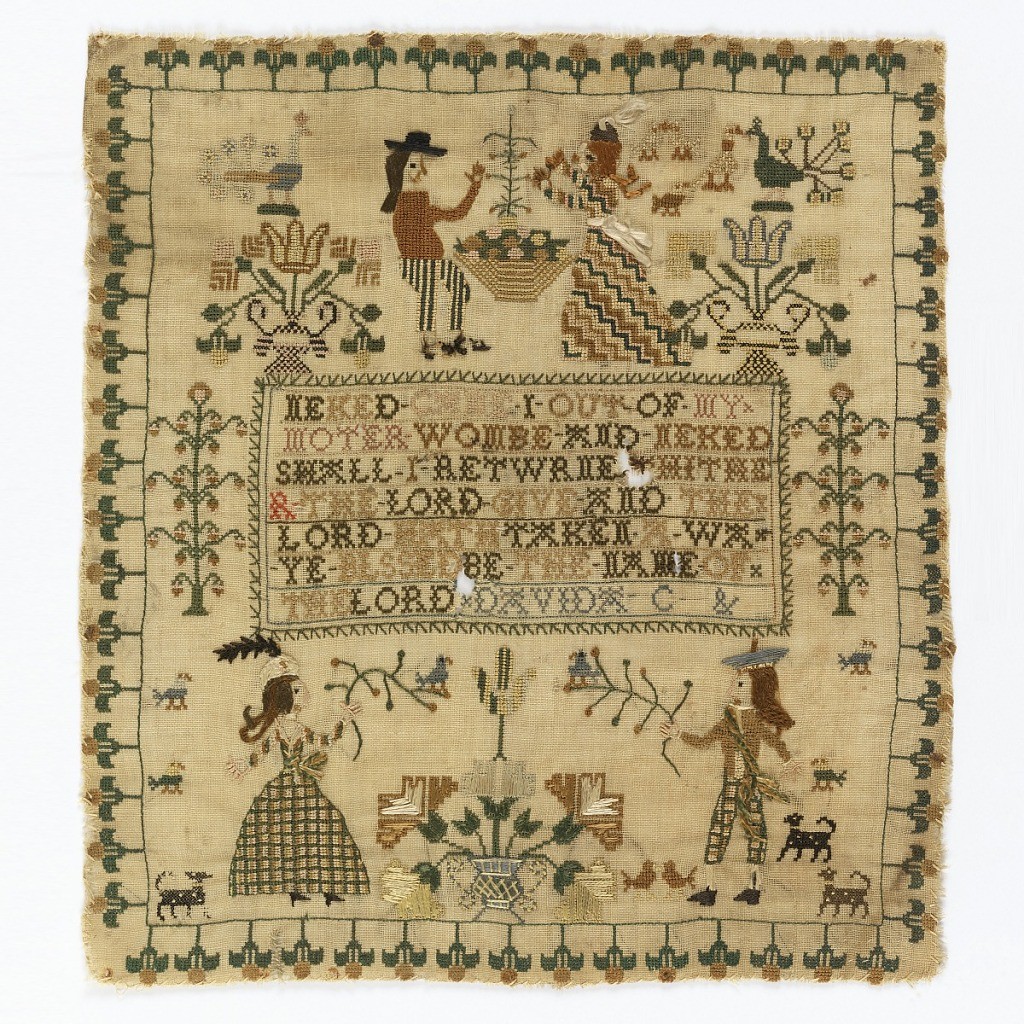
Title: Sampler
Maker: Davida C.
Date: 19th century
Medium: silk embroidery on wool Technique: back, double running and satin stitches on plain weave
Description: Verse; human figures; baskets of flowers, birds and trees; within a border of flowers.